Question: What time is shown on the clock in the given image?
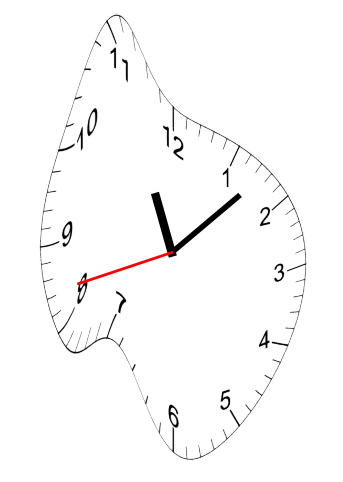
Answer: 11:07:42